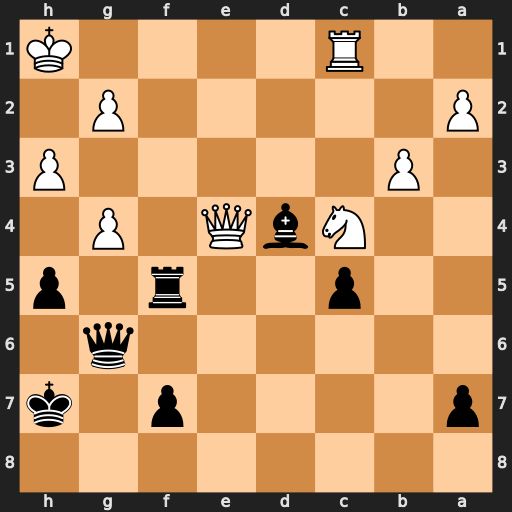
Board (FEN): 8/p4p1k/6q1/2p2r1p/2NbQ1P1/1P5P/P5P1/2R4K
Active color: b
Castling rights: -
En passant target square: -
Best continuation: Rf1+ Rxf1 Qxe4